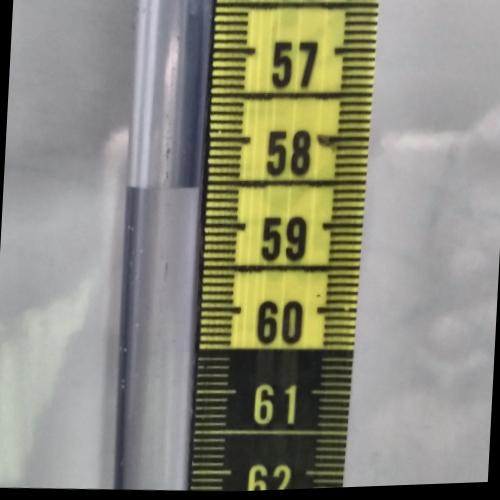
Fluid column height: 58.6 cm